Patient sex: F
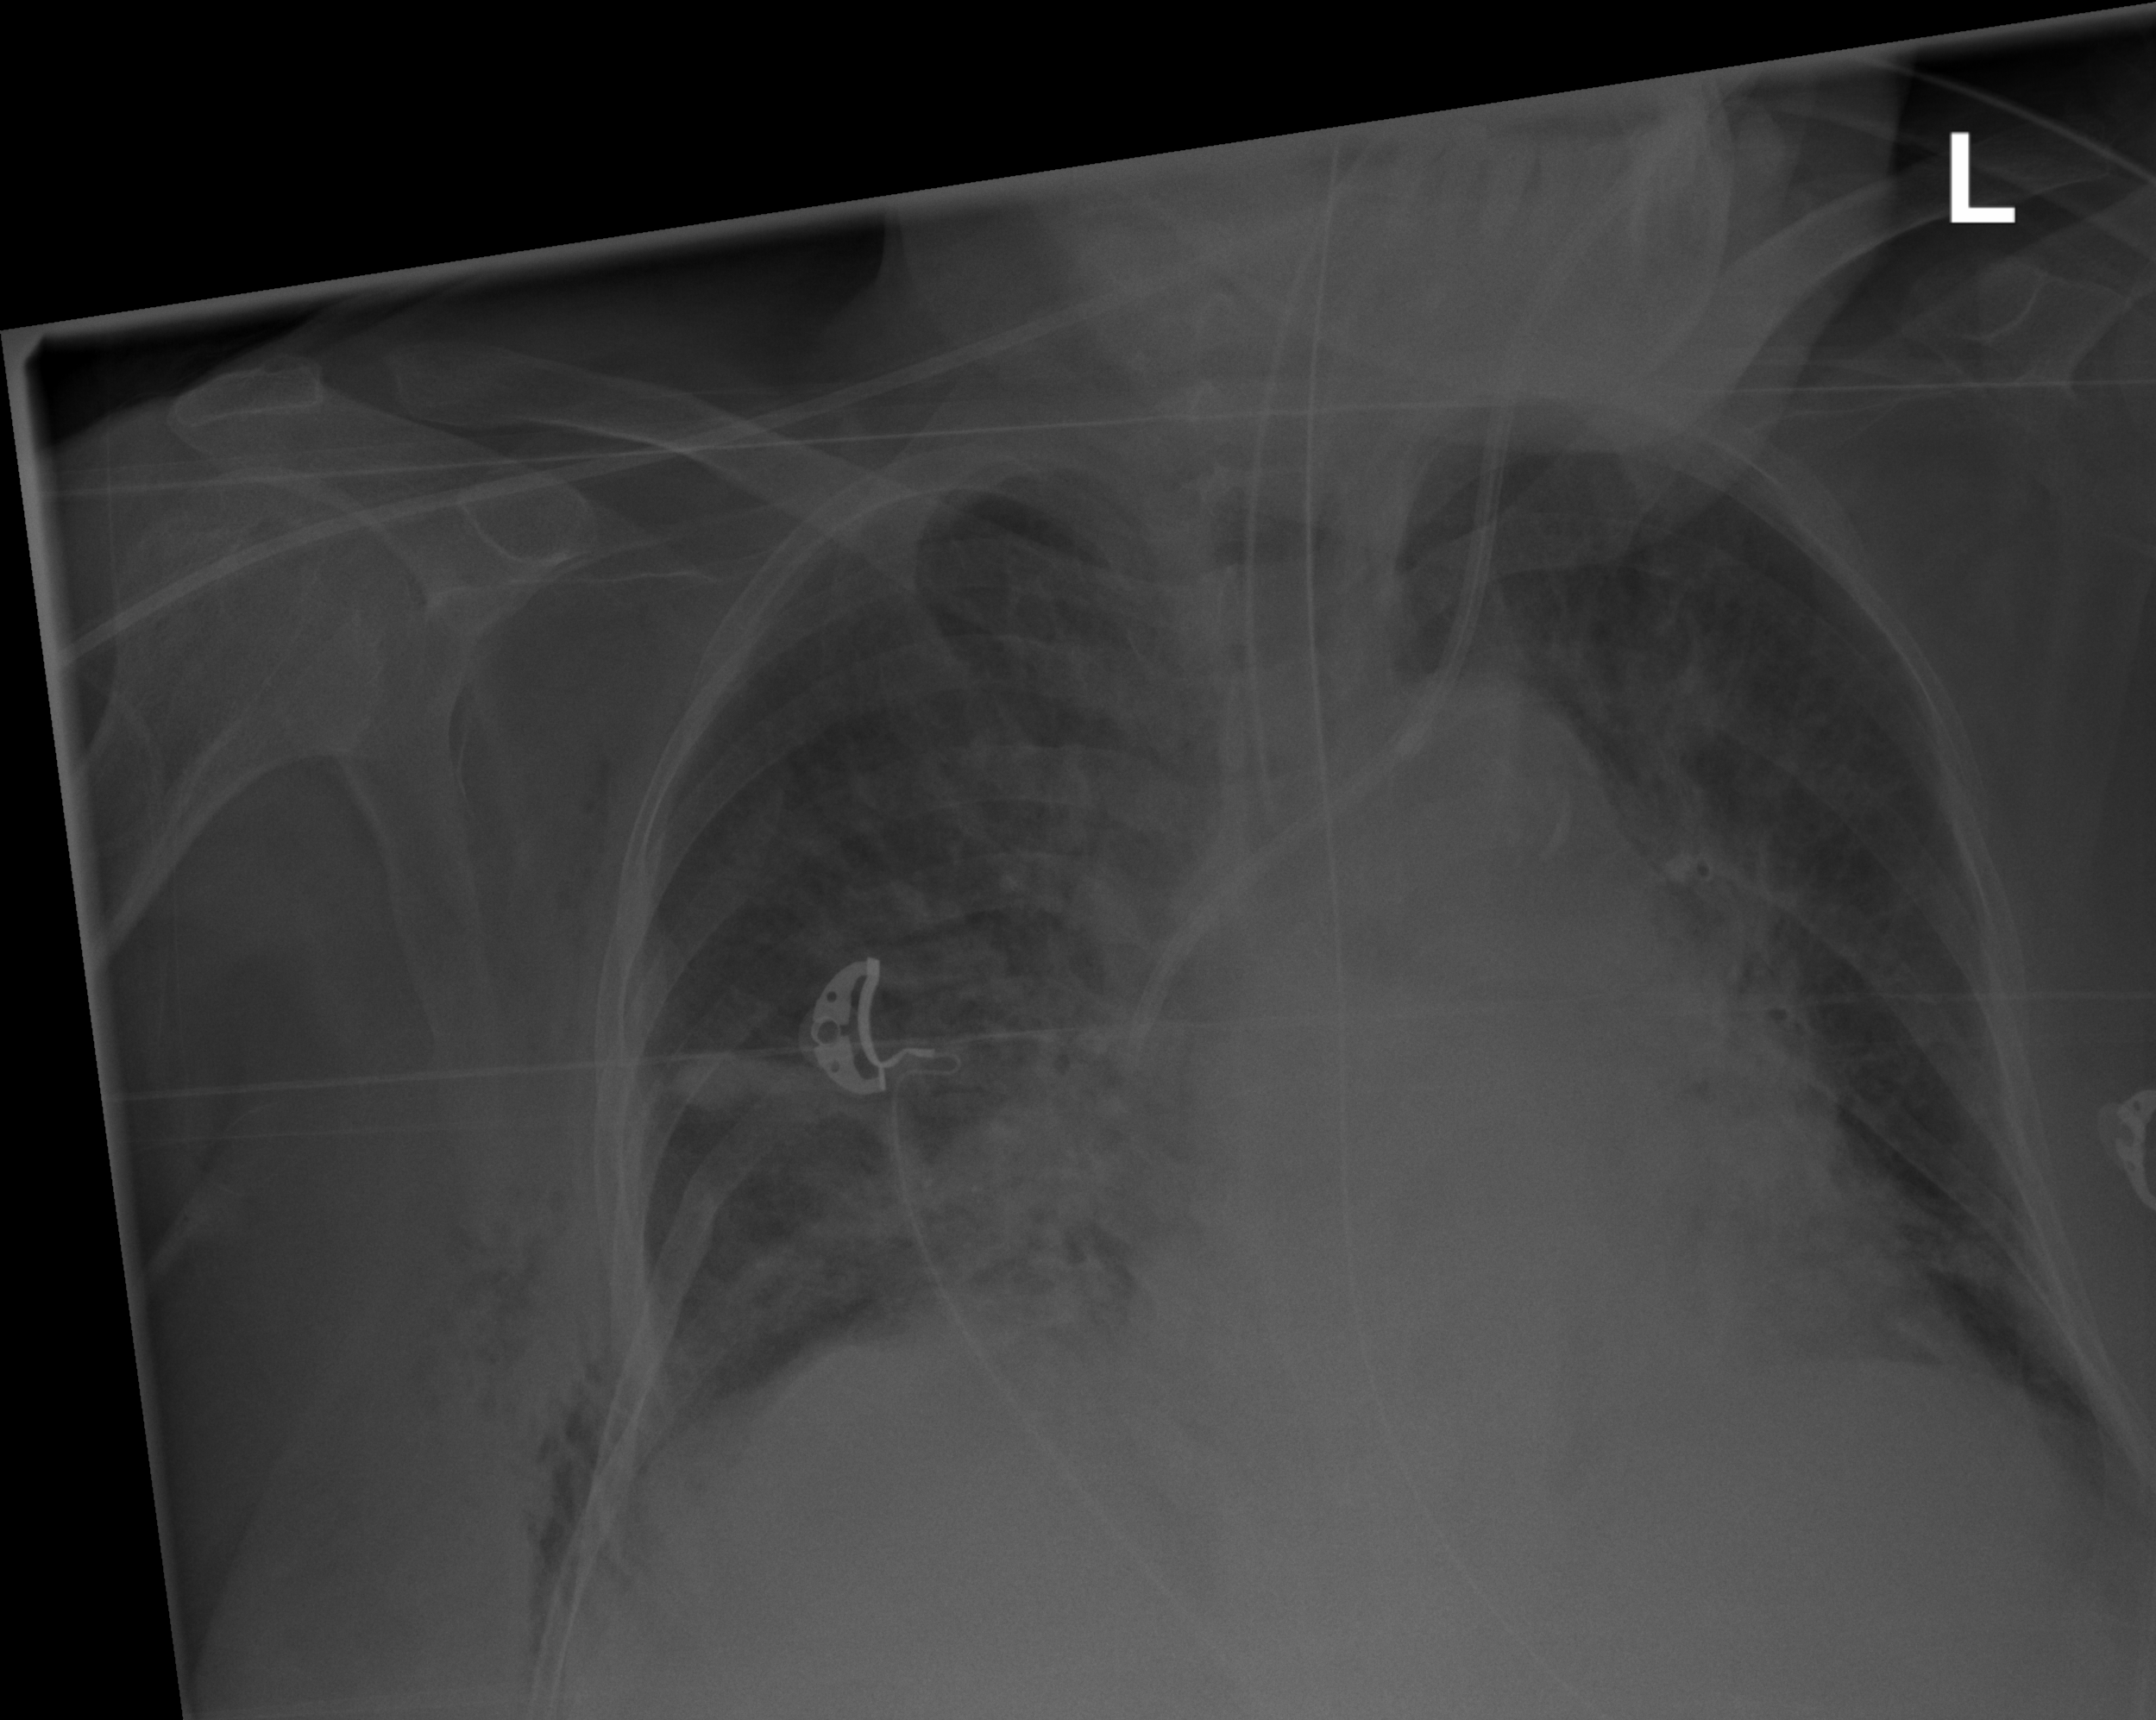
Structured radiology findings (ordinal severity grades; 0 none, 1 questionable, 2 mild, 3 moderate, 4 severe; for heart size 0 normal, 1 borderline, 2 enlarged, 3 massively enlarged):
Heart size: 1
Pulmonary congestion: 2
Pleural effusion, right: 2
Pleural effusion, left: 2
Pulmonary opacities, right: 3
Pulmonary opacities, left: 2
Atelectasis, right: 2
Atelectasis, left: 2